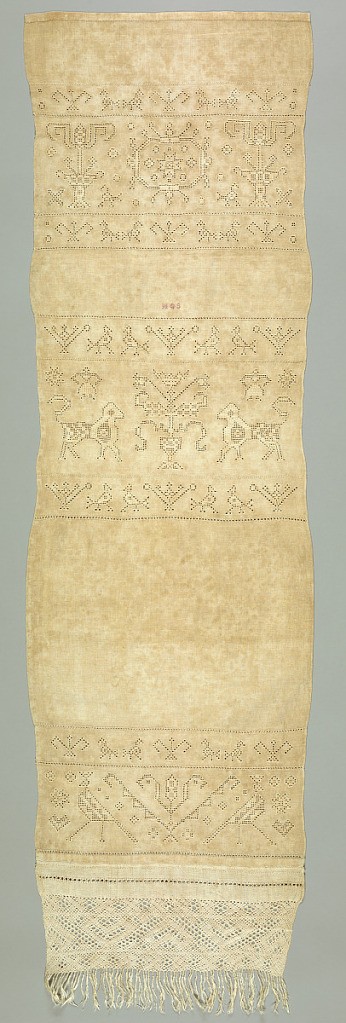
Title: Towel
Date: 19th century
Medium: linen Technique: withdrawn element with darned motifs on plain weave
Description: Long vertical panel with three broad bands of symmetrical decoration in drawn work: birds, flowers, star-in-medallions, flowering vase and confronted lions, bird and flower guard strips. Untwisted fringe with deep macramé heading attached by hand stitching at one end. One plain selvage. Tiny initials "M.O.S." in red cross-stitch in center of towel.